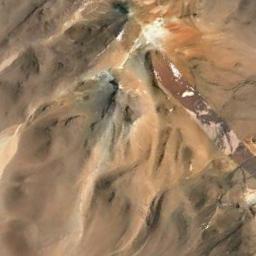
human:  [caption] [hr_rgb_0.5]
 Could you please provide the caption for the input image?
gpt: The mountain is full of yellow soil .

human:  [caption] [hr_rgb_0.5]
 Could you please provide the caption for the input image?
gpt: There is not the even mountain .

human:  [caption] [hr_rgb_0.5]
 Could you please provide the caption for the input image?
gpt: The mountain has a rugged surface and its rocks are brown .

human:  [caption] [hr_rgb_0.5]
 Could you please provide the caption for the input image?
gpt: The mountains are covered with yellow dirt .

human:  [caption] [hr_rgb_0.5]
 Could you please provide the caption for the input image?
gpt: There are brown earth and sand on the mountain .